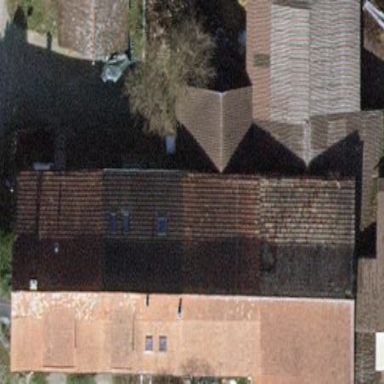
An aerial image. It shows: Semi-detached house with gabled roof.